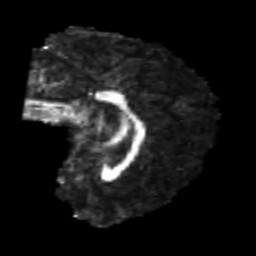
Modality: FA
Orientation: sagittal
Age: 24
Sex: male
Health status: healthy
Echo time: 0.074 s